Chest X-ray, PA view. Patient: 61 years old, sex F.
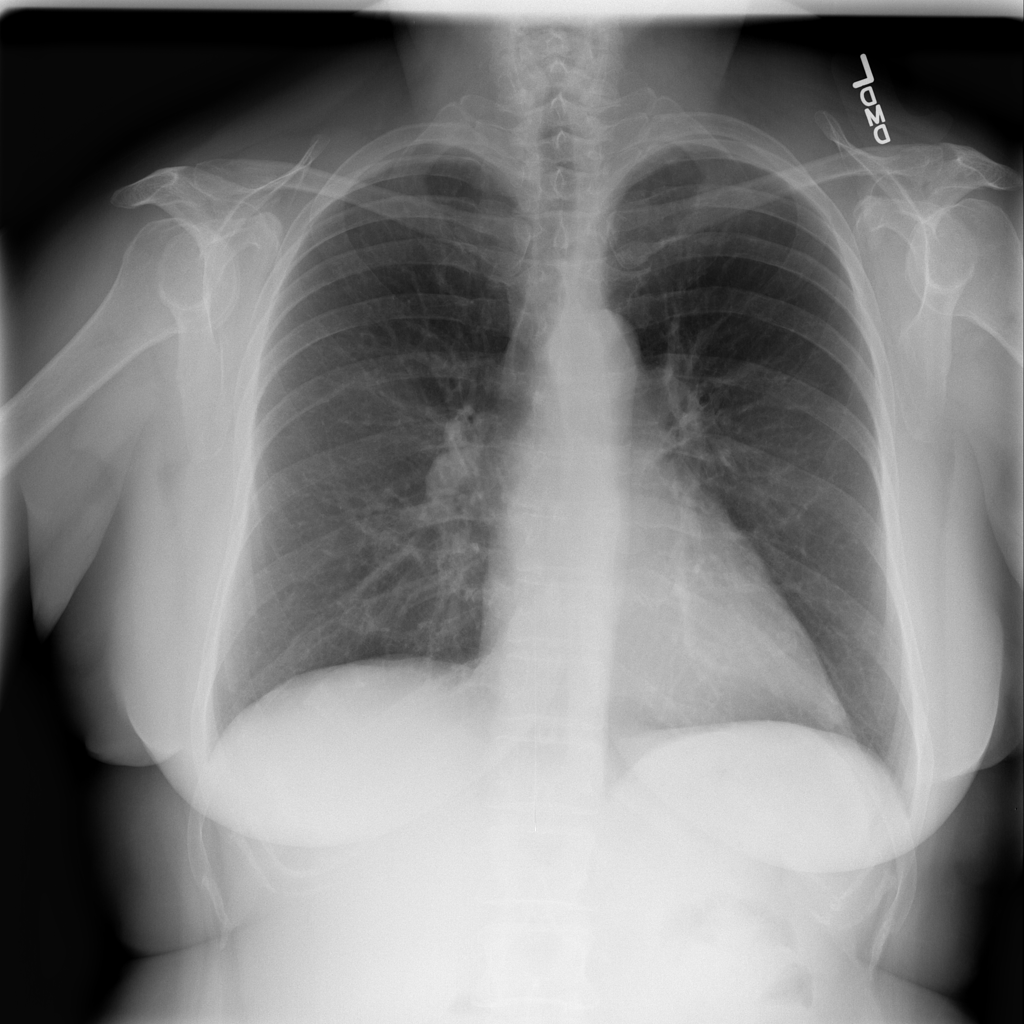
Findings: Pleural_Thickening